Interaction volume radius: 5 \u00c5
Interaction volume height: 10 \u00c5
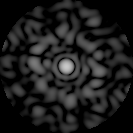
Disorder parameter: 0.8036